Question: What is the correct string formatting structure for Google Apps Scripts - as per the <URL>.
Is this about how C formatting works?
I am using Google Apps Scripts to copy data from a spreadsheet, process the data in memory, then replace text placeholders in a Google Doc with the processed data.
Some of the data includes numbers, intended to represent currency, and these are placed into tables.
I have written a simple function to format the strings...
'''
function formatStringCurrency(tempValue) {
// Description
return Utilities.formatString("$%d,%3.2f", tempValue/1000, tempValue%1000);
}
'''
and I parse the necessary data through this function to prepare a "currency-like" string.
For example, here is a screenshot sample of my current output...

The second row is intended to display $3,000.00 and $12,000.00.
I have thought about formatting the Google Doc table, however that is not yet possible either manually or programmatically.
I have also attempted to remove all formatting from the numbers as they are represented in the original spreadsheet, however this does not make a difference.
As always, any assistance would be appreciated.
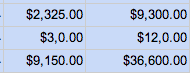
Answer: Leading zeros (zeros in the left till have a minimum number of digits) don't work for floats. But this will work
'''
function formatStringCurrency(tempValue) {
// Description
return Utilities.formatString("$%d,%02d%1.2f", tempValue/1000, tempValue%1000/10,tempValue%10);
}
function examples(){
Logger.log(formatStringCurrency(1));
Logger.log(formatStringCurrency(0.1));
Logger.log(formatStringCurrency(1000));
Logger.log(formatStringCurrency(100));
Logger.log(formatStringCurrency(134141));
Logger.log(formatStringCurrency(32423.43));
}
'''
result:
'''
[14-07-08 19:47:21:138 HKT] $0,001.00
[14-07-08 19:47:21:141 HKT] $0,000.10
[14-07-08 19:47:21:145 HKT] $1,000.00
[14-07-08 19:47:21:149 HKT] $0,100.00
[14-07-08 19:47:21:154 HKT] $134,141.00
[14-07-08 19:47:21:157 HKT] $32,423.43
'''